Question: I have the following button in my jQuery mobile 1.4.0 , I want to modify its border radius in order to be as the button in the following image , I have tried the following code but it didn't work for me , How can i modify the button border radius in jQuery mobile 1.4.0? Plese help me ..
'''
<div class="ui-btn ui-input-btn center_BTN " >
<input type="button" id="save" data-inline="true" value=" Save" data-icon="check" />
</div>
'''
CSS
'''
.center_BTN {
text-align:center;
background-color:transparent !important;
border:none;
}
.center_BTN.ui-btn,.center_BTN .ui-input-btn{
border: solid #cccccc 5px;
border-radius:32px !important;
}
'''

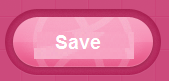
Answer: ## Update
jQM has added a new feature which doesn't require any JS intervention. Create a custom class e.g. 'foo' and then add 'data-wrapper-class="foo"' attribute to 'input' itself.
'''
<input type="button" data-wrapper-class="foo" />
'''
> <URL>
---
## Old answer
jQuery Mobile dynamically wraps 'input' in a div where all CSS styles are added to it, hence it is not possible to style it .
Create a custom class with all your CSS and add it after page is created.
'''
$(".selector").closest("div").addClass("custom-class");
'''
> <URL>